Question: Below is a mock of some of the data I have and I am trying to find a function that will return me with
a) the value with largest sum
b) the value with the second largest sum.... etc.
and below that is a mock of the results I want to show.
Been beating my head against a wall here since I can't modify the display of the data given the size and nature of the use of the spreadsheet
'''
Germany 0.910579
Germany 0.411447
France 0.23819
France 0.260851
France 0.239344
UK 0.46665
UK 0.335537
Spain 0.401024
------------
1 Germany
2 UK
3 France
4 Spain
'''
I found this link that shows me how to pick out the find the item with the largest sum in a list and this works if the data is all in one continous column broken up by the values I have my in 'Column A'

'''
D4={INDEX($A$1:$A$12,MATCH(LARGE(MMULT(TRANSPOSE(ROW($A$1:$A$12)^0),IFERROR((LOOKUP(ROW($A$1:$A$12),1/ISERR(-$A$1:$A$12)*ROW($A$1:$A$12),$A$1:$A$12)=TRANSPOSE($A$1:$A$12))*$A$1:$A$12,0)),C4),MMULT(TRANSPOSE(ROW($A$1:$A$12)^0),IFERROR((LOOKUP(ROW($A$1:$A$12),1/ISERR(-$A$1:$A$12)*ROW($A$1:$A$12),$A$1:$A$12)=TRANSPOSE($A$1:$A$12))*$A$1:$A$12,0)),0))}
'''
<URL>
And this was also very similar to this solution I found on SO, but this didnt account for repeating values and suggested the use of pivot tables but I am limited to formulaic solutions only
<URL>
Thanks
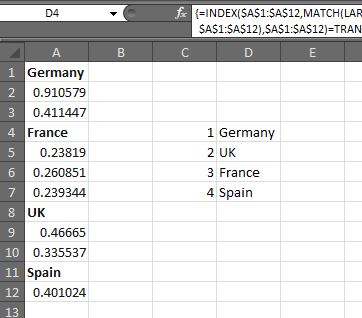
Answer: Assuming you have countries in 'A1:A8' and amounts in 'B1:B8' then list the positions (1,2,3,4 etc.) in 'A10' down and use this "array formula" in 'B10'
'=INDEX(A$1:A$8,MATCH(1,(COUNTIF(B$9:B9,A$1:A$8)=0)*(LARGE(SUMIF(A$1:A$8,A$1:A$8,B$1:B$8)*(MATCH(A$1:A$8,A$1:A$8,0)=ROW(A$1:A$8)-ROW(A$1)+1),A10)=SUMIF(A$1:A$8,A$1:A$8,B$1:B$8)),0))'
confirm with ++ and copy down as far as you need. This will work even if 2 countries have exactly the same total (it will show the country that appears in the list first as higher than the other)
see example workbook <URL>